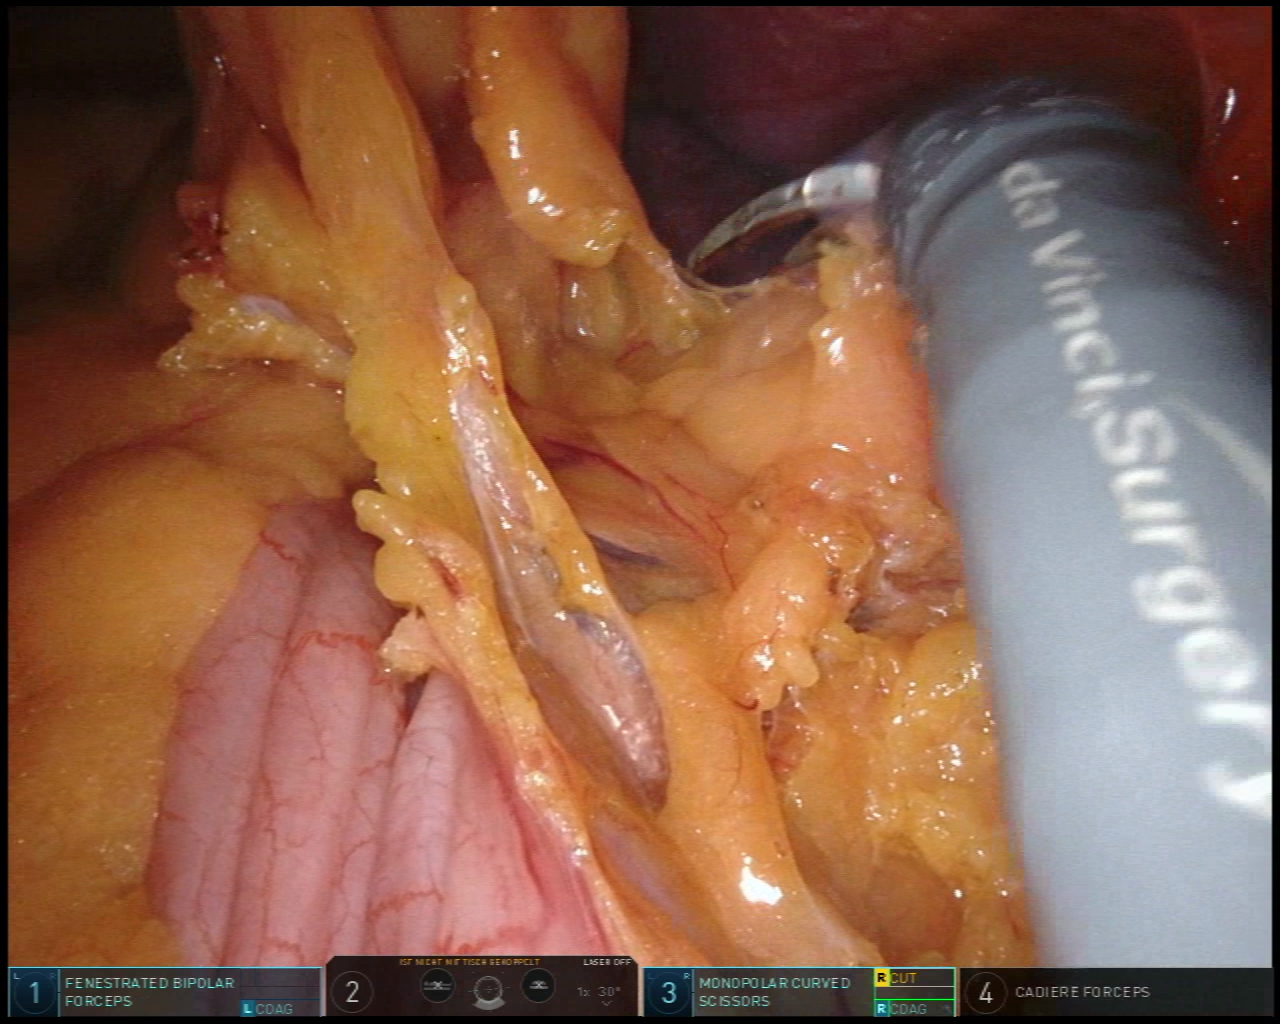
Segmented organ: spleen
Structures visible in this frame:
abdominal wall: yes
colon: yes
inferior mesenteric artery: no
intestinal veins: no
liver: no
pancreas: no
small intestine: no
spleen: yes
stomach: no
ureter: no
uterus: no
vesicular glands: no